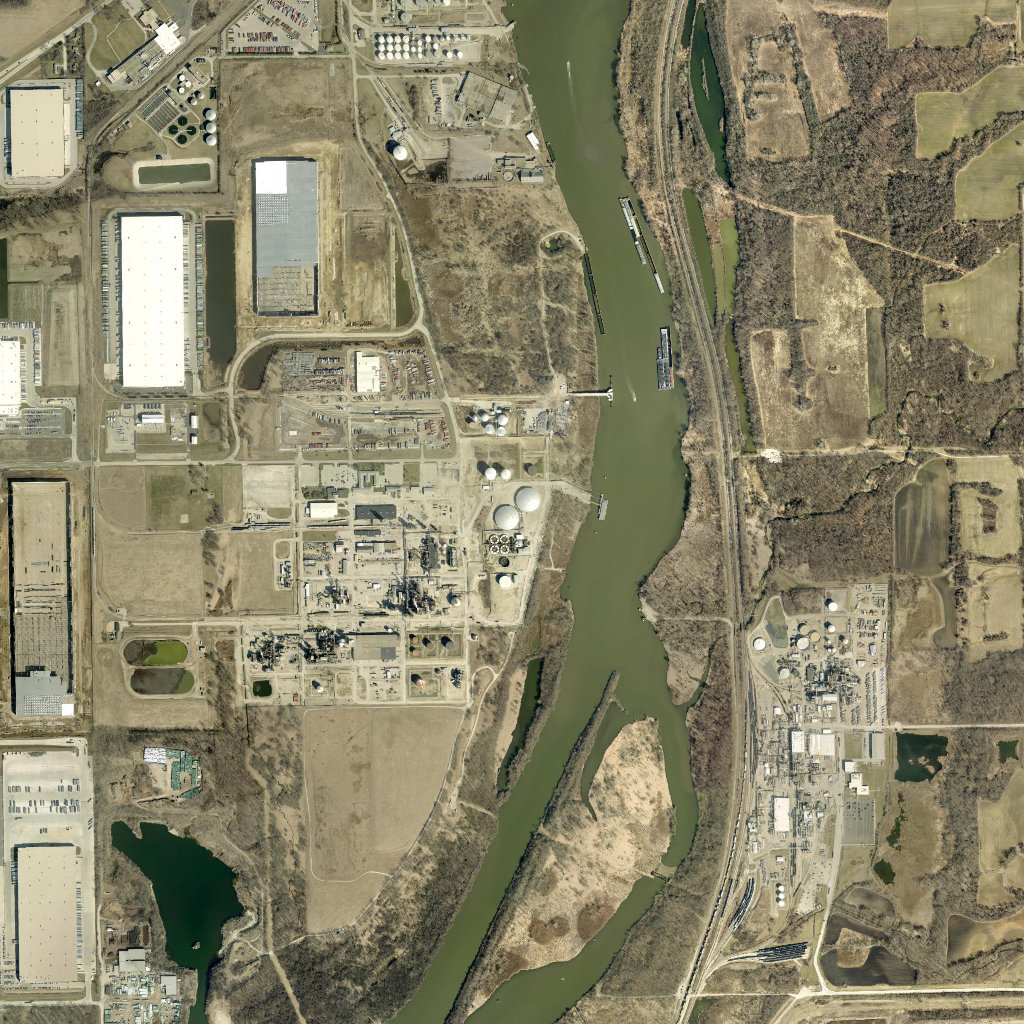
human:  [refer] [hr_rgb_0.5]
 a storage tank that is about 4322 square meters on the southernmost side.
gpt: <box>[[48, 49, 50, 52, 0]]</box>

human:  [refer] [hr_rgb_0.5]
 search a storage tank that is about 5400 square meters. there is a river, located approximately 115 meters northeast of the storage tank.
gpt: <box>[[50, 47, 52, 50, 0]]</box>